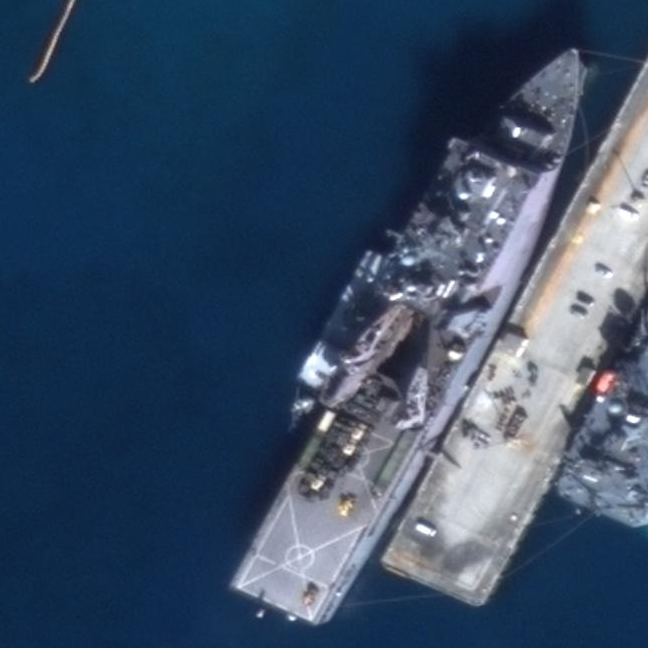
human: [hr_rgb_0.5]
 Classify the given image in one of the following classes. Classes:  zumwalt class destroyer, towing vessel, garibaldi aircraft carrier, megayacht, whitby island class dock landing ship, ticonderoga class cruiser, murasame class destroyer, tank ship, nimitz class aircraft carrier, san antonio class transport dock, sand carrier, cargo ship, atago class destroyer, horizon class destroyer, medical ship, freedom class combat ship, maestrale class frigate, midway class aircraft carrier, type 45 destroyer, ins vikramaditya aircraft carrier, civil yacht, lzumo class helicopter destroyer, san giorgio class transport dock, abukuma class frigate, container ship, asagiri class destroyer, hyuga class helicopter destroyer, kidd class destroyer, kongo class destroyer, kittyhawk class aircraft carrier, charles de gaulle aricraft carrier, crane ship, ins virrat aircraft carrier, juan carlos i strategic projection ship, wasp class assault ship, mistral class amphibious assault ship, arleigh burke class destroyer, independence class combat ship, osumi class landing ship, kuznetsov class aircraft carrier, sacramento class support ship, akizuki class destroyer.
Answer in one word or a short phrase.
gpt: Whitby Island class dock landing ship